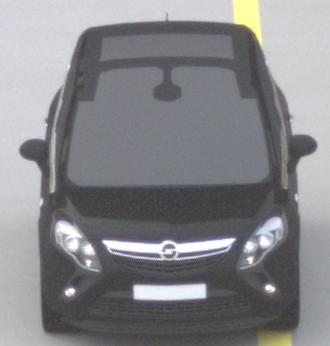
Make: Opel
Model: Zafira Tourer 1.8
Detailed model: Zafira (C) Tourer
Model produced from: 2012/01
Model produced until: 2015/06
Doors: 5
Color: black
Road condition: dry road
Daytime: morning or afternoon
Contrast: low contrast